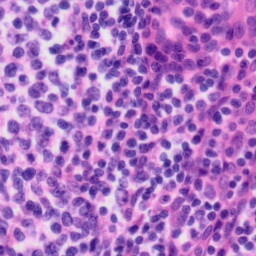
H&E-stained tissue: Tonsil